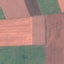
Land use / land cover: AnnualCrop